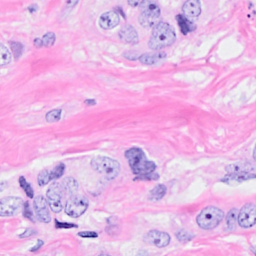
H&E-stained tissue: Breast